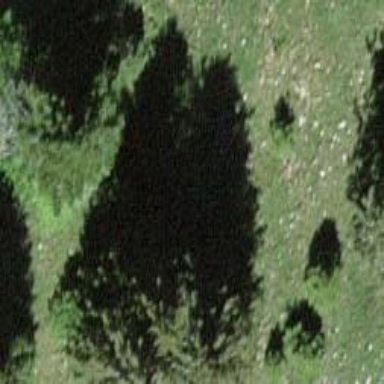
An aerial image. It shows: Evergreen forest with needle-leaved trees.